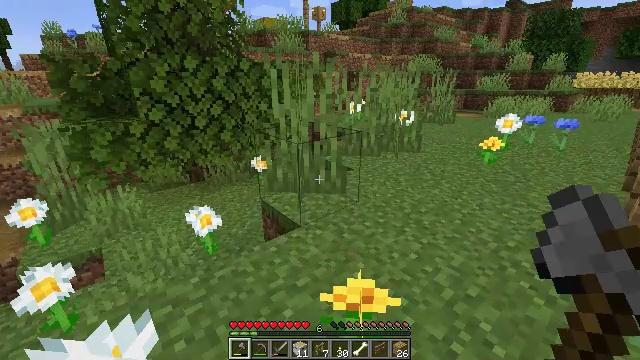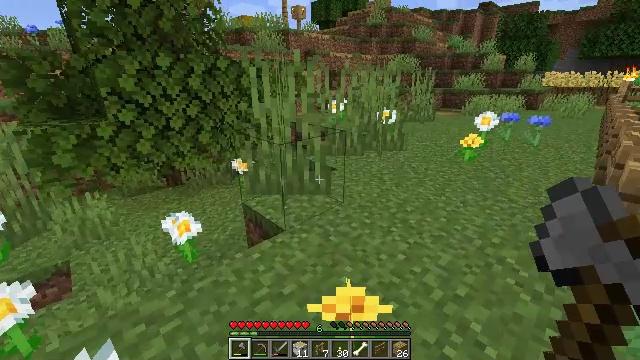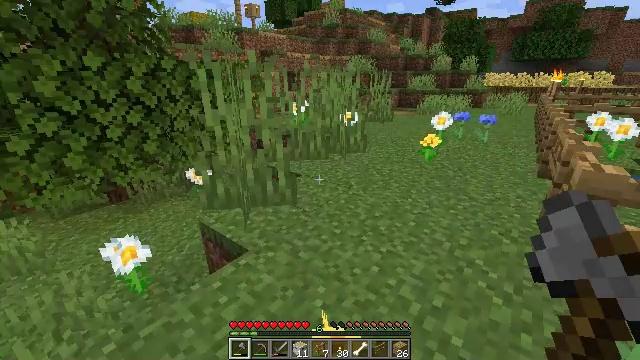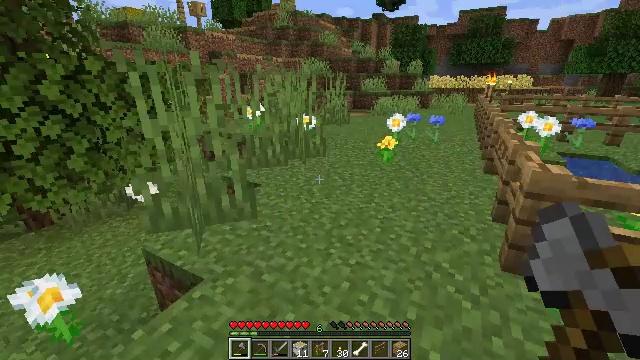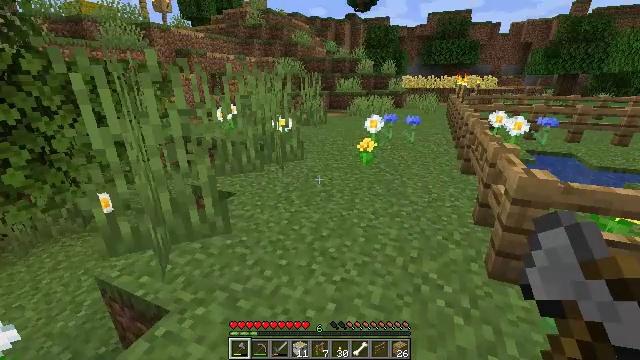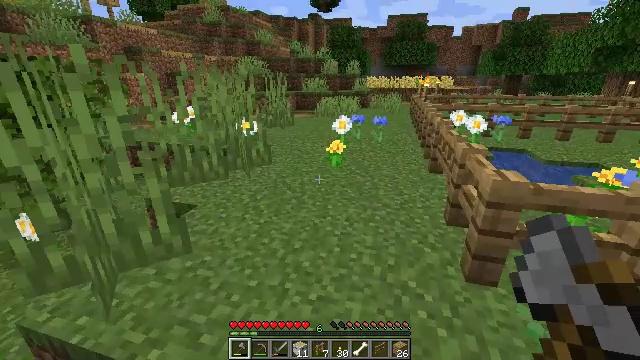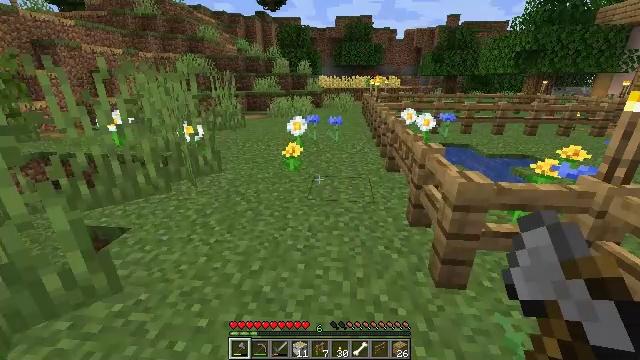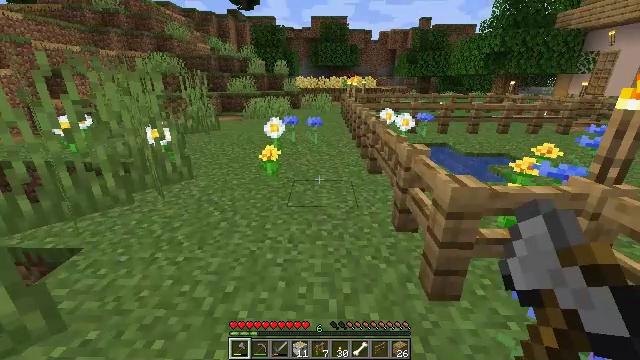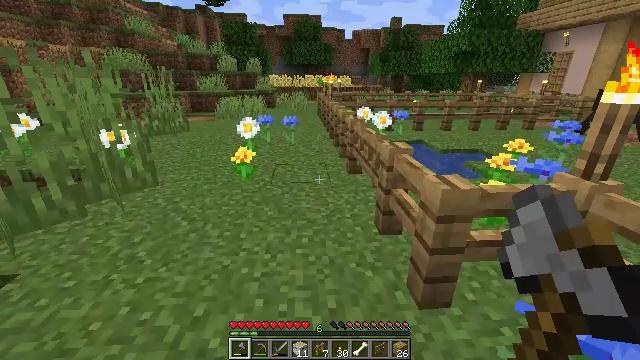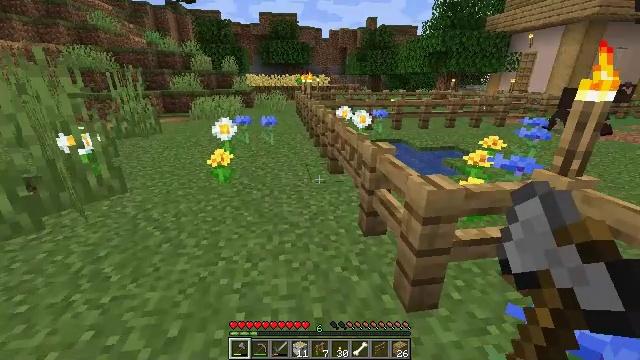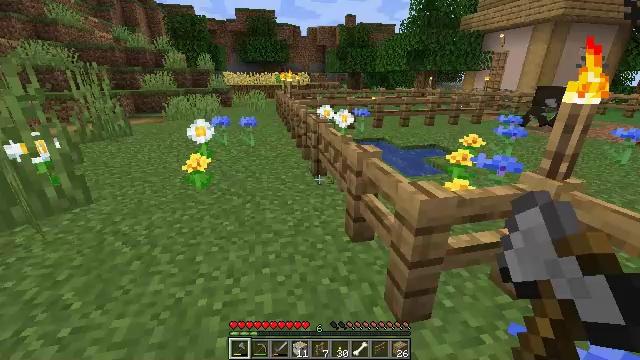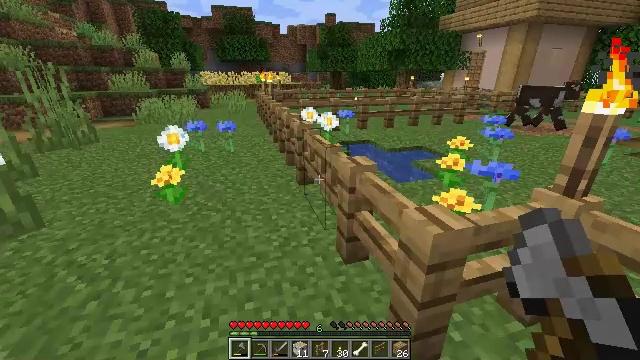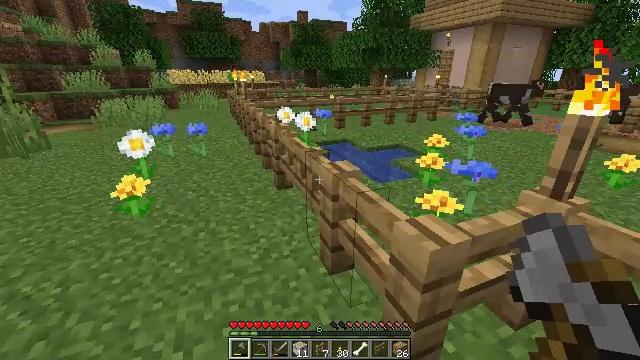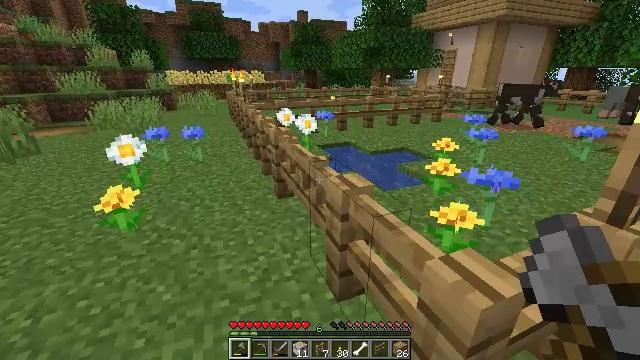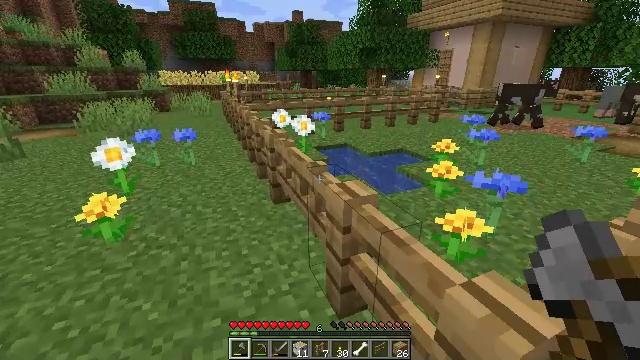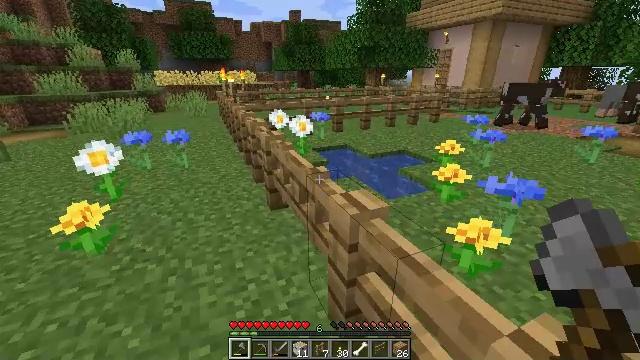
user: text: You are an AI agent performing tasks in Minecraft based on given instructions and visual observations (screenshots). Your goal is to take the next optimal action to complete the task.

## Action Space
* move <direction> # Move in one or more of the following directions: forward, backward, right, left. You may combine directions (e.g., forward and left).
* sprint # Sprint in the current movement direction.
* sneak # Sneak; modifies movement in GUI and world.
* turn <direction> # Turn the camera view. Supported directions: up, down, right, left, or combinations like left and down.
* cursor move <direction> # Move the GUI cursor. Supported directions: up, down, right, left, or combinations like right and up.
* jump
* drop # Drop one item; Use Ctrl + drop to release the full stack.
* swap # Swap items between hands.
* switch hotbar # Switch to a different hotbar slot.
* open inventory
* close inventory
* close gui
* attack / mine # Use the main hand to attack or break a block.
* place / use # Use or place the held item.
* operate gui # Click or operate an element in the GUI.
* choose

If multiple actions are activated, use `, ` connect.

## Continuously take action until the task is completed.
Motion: motion action
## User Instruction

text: Left-click to destroy the oak fence.
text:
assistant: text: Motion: move forward, turn right
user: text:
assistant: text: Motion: move forward, turn right
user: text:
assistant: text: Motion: move forward, turn right
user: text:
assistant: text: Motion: move forward, turn right
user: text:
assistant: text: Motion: move forward, turn right
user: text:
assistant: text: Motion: move forward, turn right
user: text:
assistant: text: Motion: move forward, turn right
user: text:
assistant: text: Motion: move forward, turn right
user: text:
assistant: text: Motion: move forward, turn right
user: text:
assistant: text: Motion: move forward, turn right
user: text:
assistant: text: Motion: move forward, turn right
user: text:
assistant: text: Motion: move forward, turn right
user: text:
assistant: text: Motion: move forward
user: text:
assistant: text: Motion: move forward
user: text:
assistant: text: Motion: move forward
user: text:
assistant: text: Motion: move forward
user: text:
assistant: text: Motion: no_op
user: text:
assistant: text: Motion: turn down
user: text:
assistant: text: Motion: no_op
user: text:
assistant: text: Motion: turn left and down
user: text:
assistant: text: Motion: turn down
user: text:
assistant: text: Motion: turn left and down
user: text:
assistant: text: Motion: turn down
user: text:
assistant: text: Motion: turn left and down
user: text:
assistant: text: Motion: turn left and down
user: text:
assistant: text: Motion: no_op
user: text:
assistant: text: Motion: no_op
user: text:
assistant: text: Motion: no_op
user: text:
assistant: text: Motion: no_op
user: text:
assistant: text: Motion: no_op